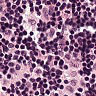
Metastatic tissue present: no